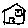
Label: house